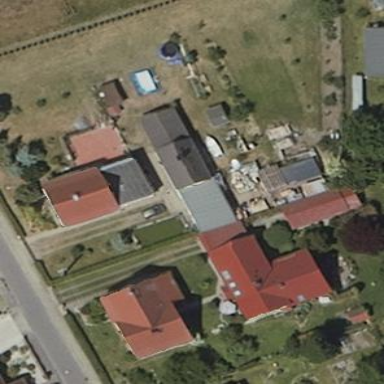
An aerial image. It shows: Shed building.